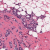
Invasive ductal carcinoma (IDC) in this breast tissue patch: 0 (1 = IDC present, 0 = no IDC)